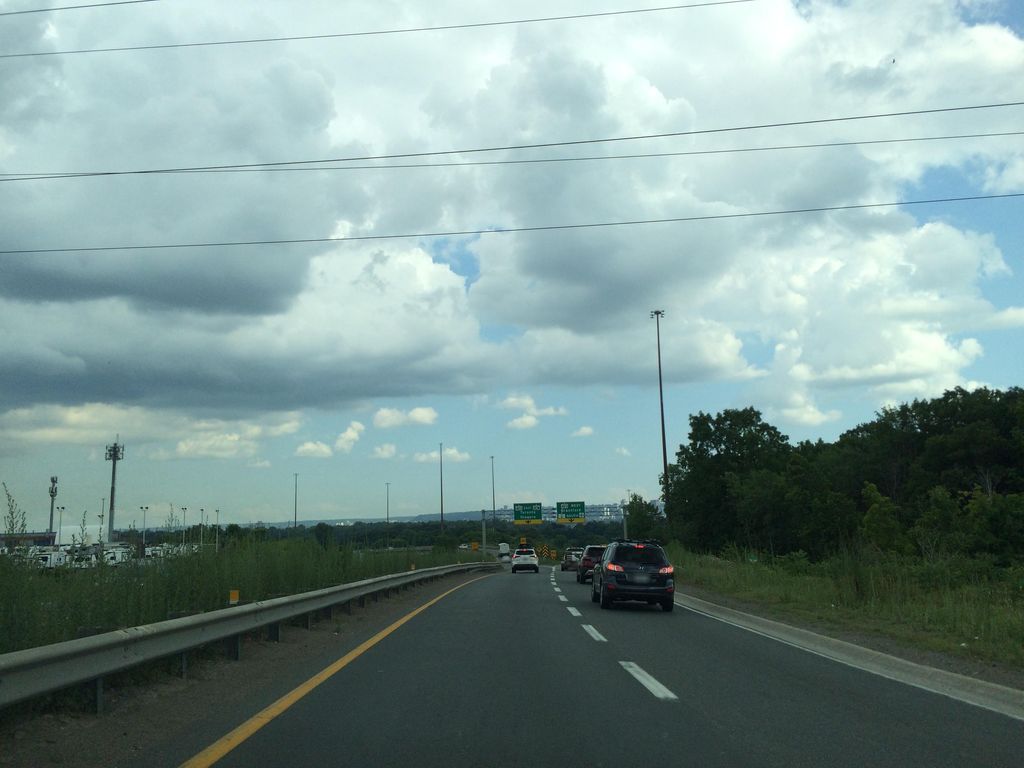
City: hamilton